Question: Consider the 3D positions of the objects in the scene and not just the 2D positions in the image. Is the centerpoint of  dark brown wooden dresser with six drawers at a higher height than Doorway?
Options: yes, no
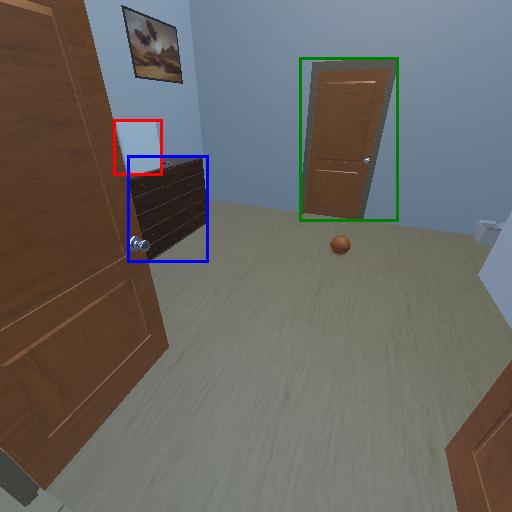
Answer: yes